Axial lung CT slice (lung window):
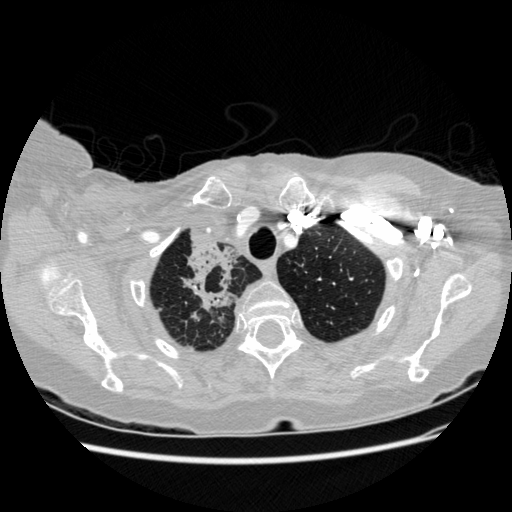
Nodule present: no